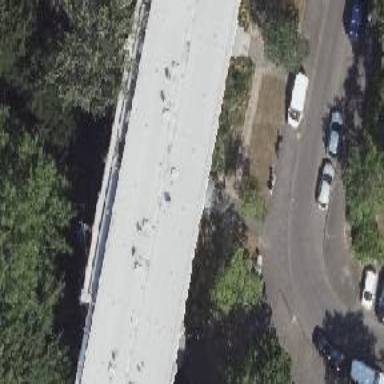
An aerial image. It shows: Building with apartments and flat roof.